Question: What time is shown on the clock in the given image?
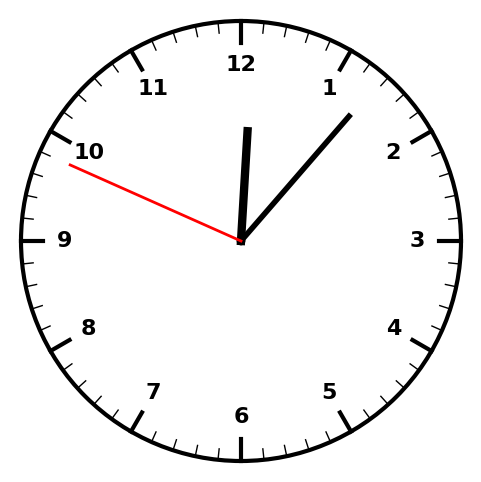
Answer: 12:06:49